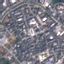
Land use / land cover class: Residential